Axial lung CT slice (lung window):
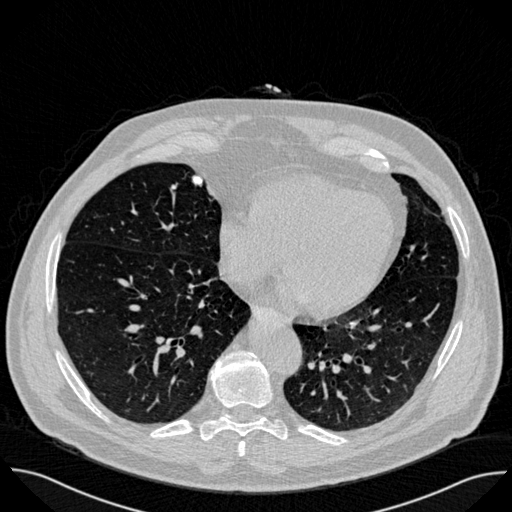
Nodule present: yes
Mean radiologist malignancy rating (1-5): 1